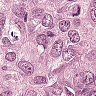
Metastatic tissue present: yes